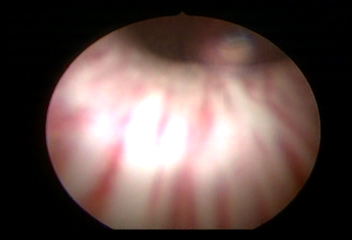
Modality: WLC
Class: Normal mucosa
Bladder cancer association: No